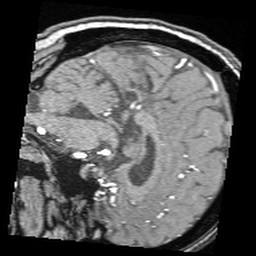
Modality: angio
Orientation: sagittal
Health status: ill
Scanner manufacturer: siemens
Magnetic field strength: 3 T
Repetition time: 0.021 s
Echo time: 0.00343 s